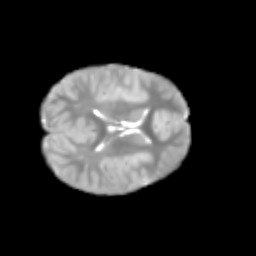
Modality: T2w
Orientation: axial
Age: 7
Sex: male
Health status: healthy